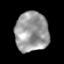
Tissue: skin
Cell type: Epithelial cells
Senescence score: 0.279
Nuclear area (px): 1300
Mean DAPI intensity: 154.504